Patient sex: M
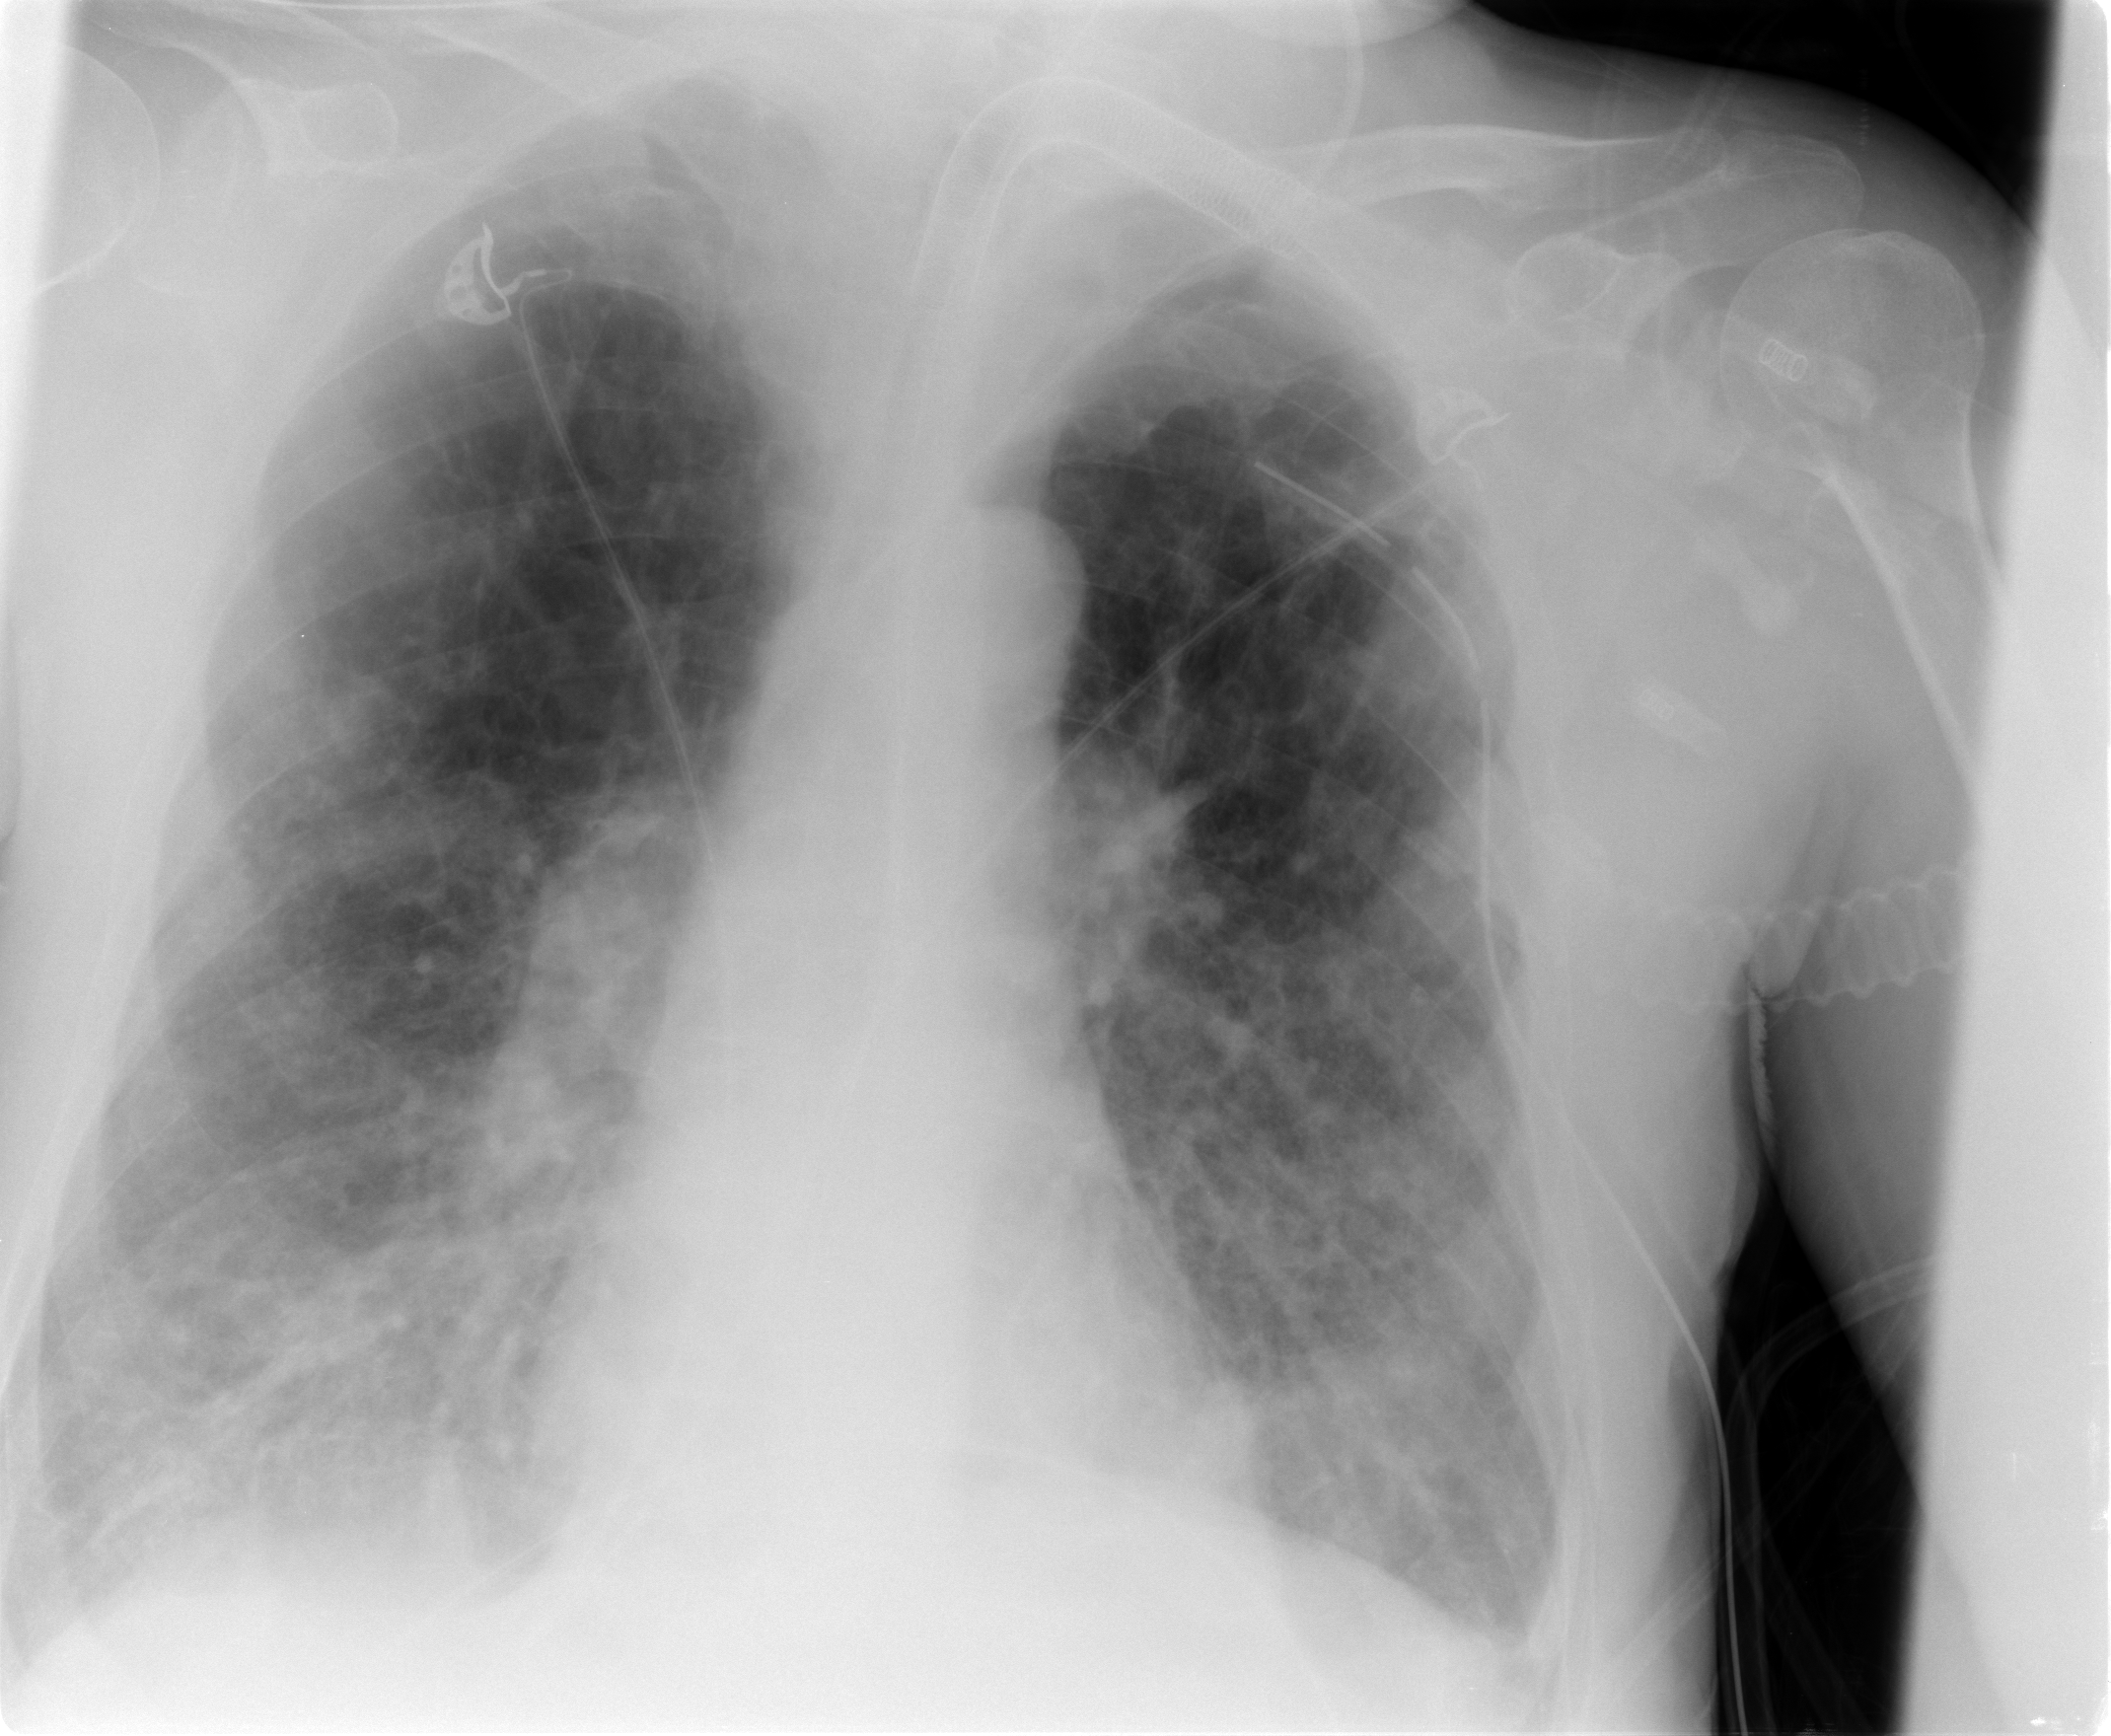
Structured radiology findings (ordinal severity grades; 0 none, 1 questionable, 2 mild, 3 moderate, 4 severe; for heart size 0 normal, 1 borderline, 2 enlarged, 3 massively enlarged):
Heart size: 0
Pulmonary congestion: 0
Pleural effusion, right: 2
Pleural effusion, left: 1
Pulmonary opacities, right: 2
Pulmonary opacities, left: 2
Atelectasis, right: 2
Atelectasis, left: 2